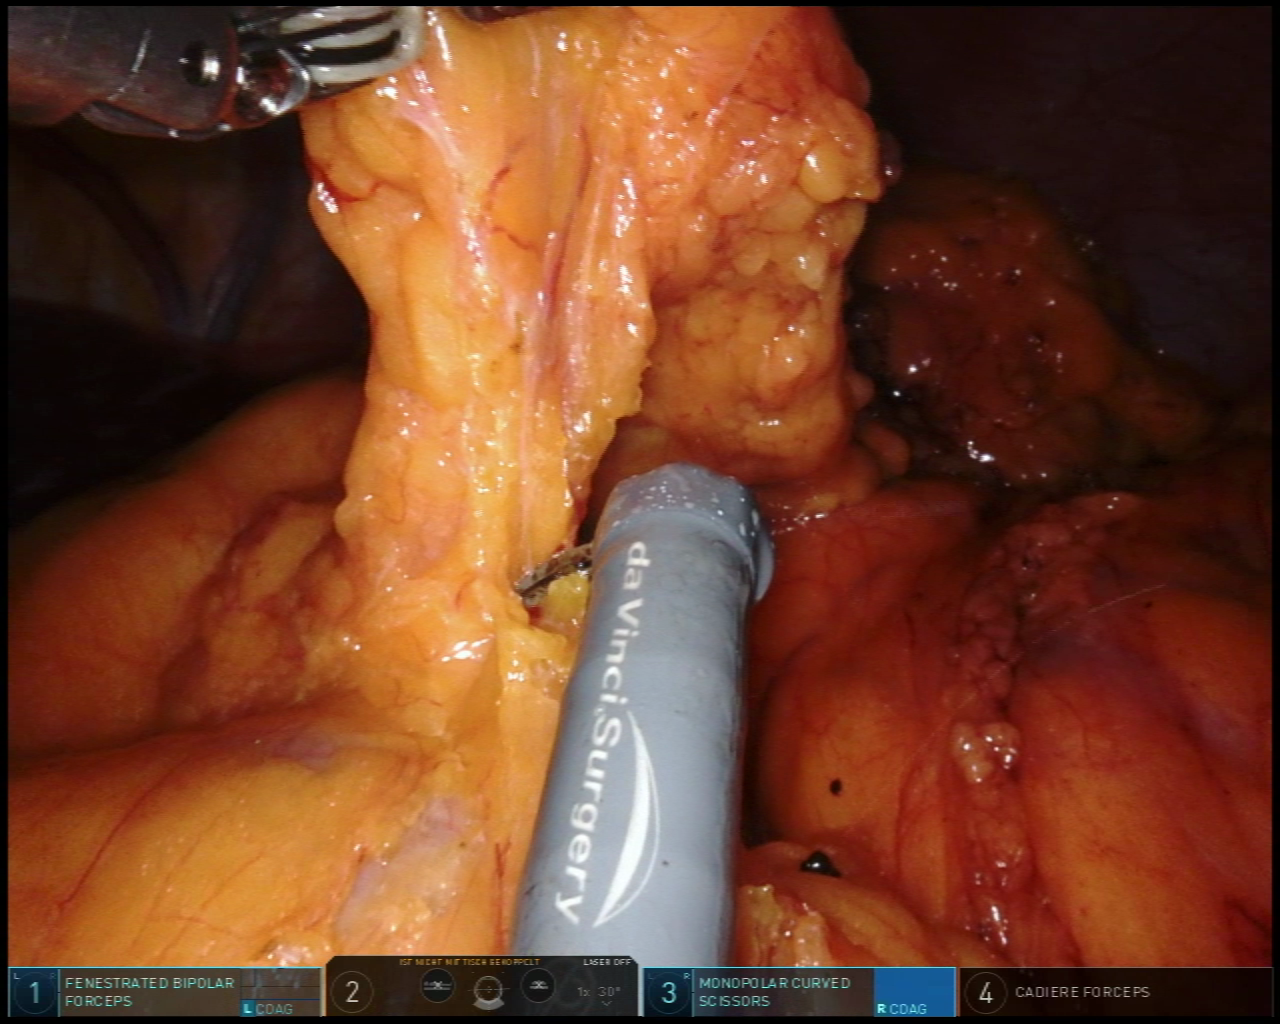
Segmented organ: liver
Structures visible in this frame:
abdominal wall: yes
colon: yes
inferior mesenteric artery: no
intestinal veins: no
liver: yes
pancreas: no
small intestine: no
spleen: no
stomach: no
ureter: no
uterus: no
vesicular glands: no